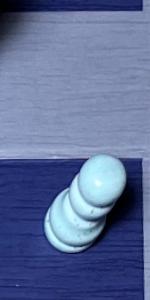
Label: Pawn_White